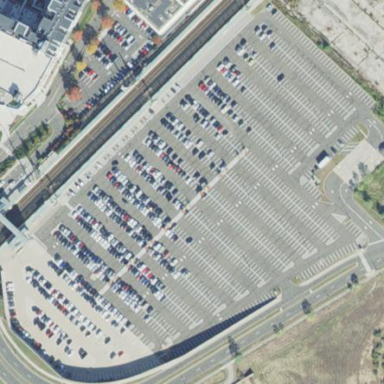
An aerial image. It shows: Parking area with surface.